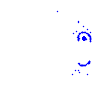
Particle: electron